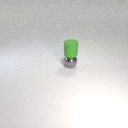
small gray metal sphere below small green rubber cylinder